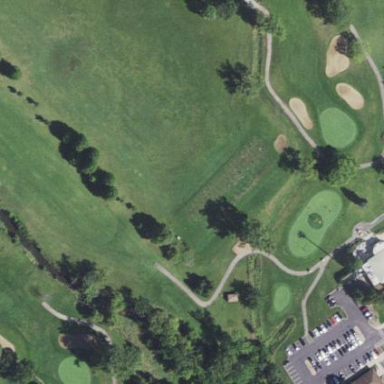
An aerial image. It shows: Grassy area designated for driving range golf.